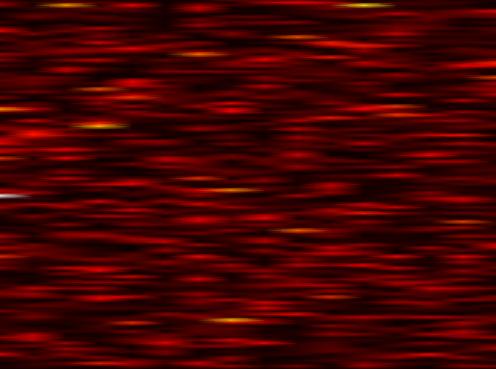
Label: WOLA